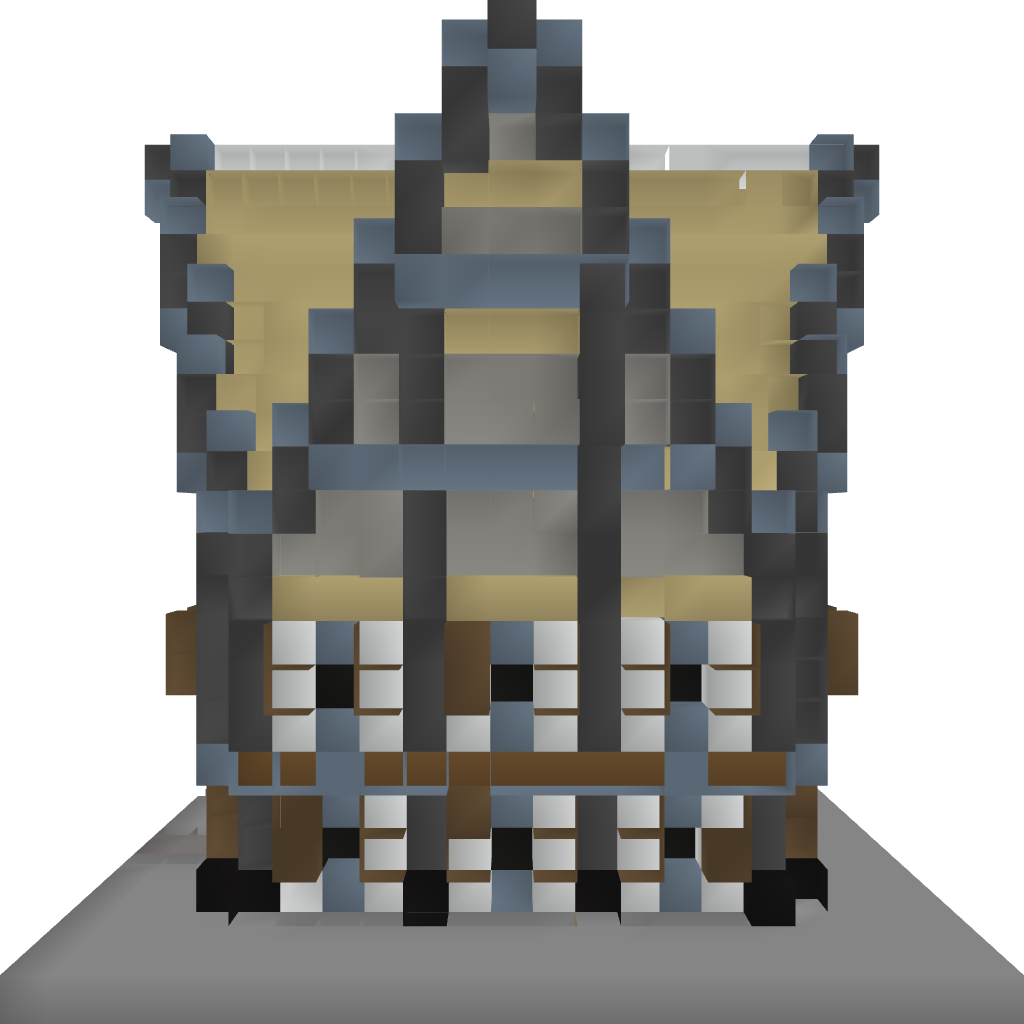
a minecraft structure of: EWB's Medieval House